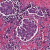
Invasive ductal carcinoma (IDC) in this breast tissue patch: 0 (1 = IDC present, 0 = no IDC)